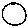
Label: circle